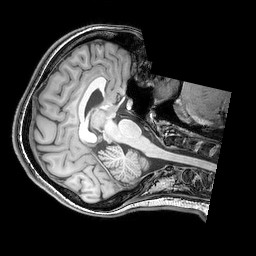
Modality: T1w
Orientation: axial
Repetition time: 0.00828 s
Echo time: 0.00388 s